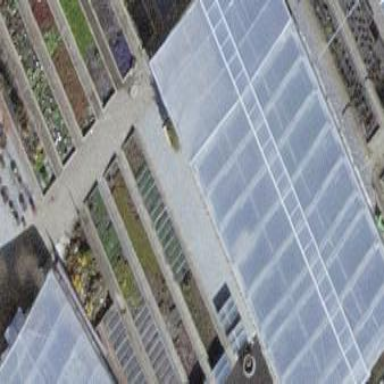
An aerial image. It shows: Greenhouse.